Field crop: maize
Growth stage: 1
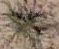
Species: salsola